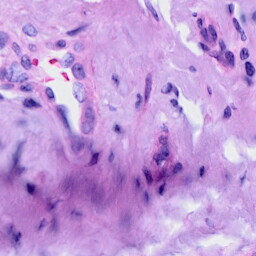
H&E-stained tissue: Cervix